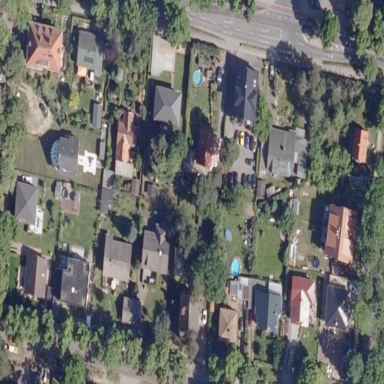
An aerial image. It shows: Residential area with ground surface fenced off.